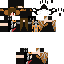
A female human skin with dark skin, wearing brown long hair dressed in a blue hoodie and red pants, featuring a closed mouth.